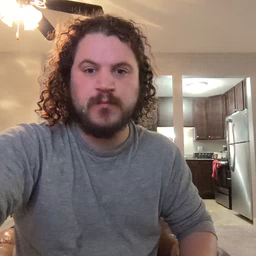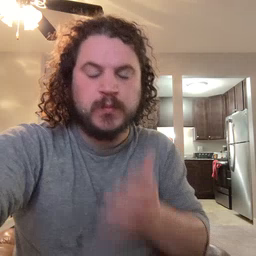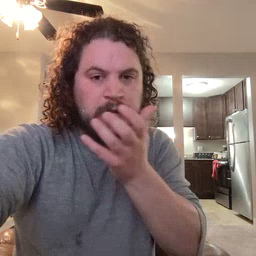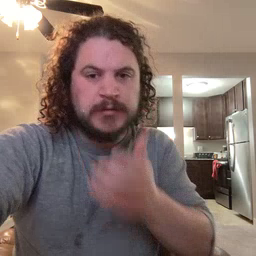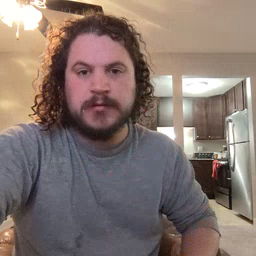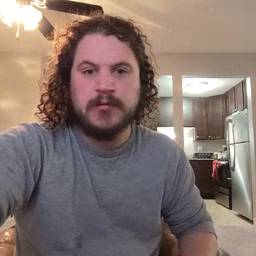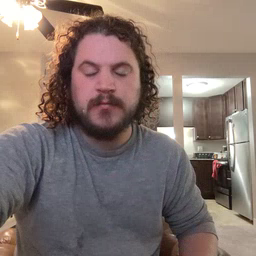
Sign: grass